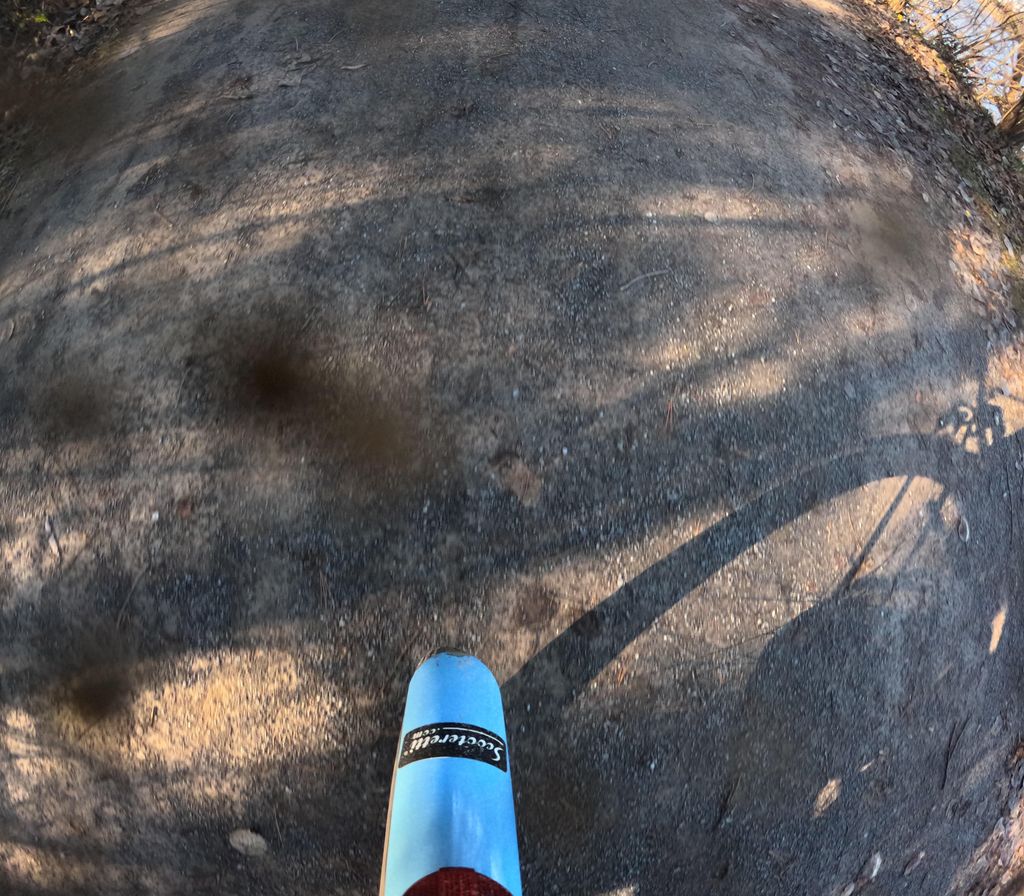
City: ottawa-gatineau